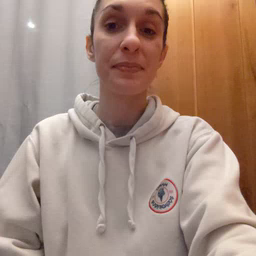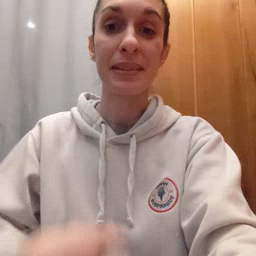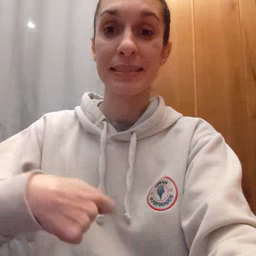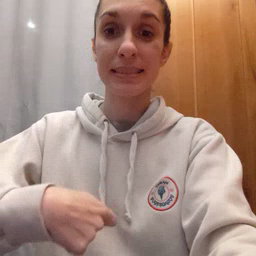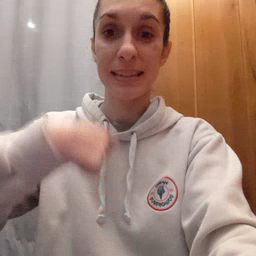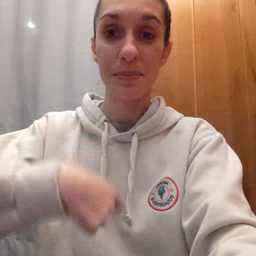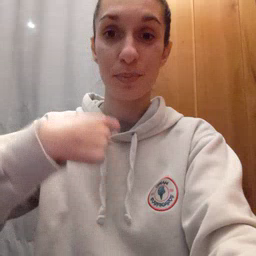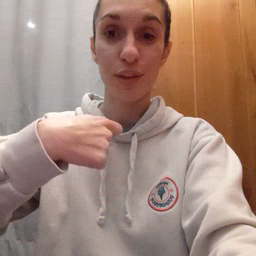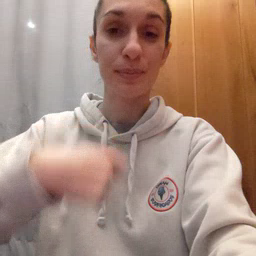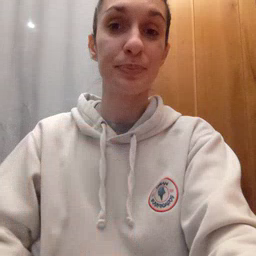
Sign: zipper